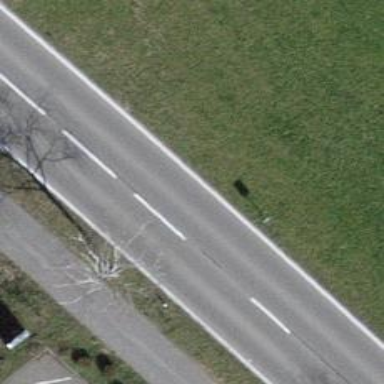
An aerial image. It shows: Tree-lined avenue.